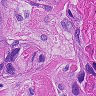
Metastatic tissue present: yes